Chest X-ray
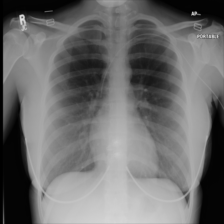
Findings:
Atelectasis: negative
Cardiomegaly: negative
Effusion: negative
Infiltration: negative
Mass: negative
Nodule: negative
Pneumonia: negative
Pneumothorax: negative
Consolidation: negative
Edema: negative
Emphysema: negative
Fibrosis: negative
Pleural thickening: negative
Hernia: negative